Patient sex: F
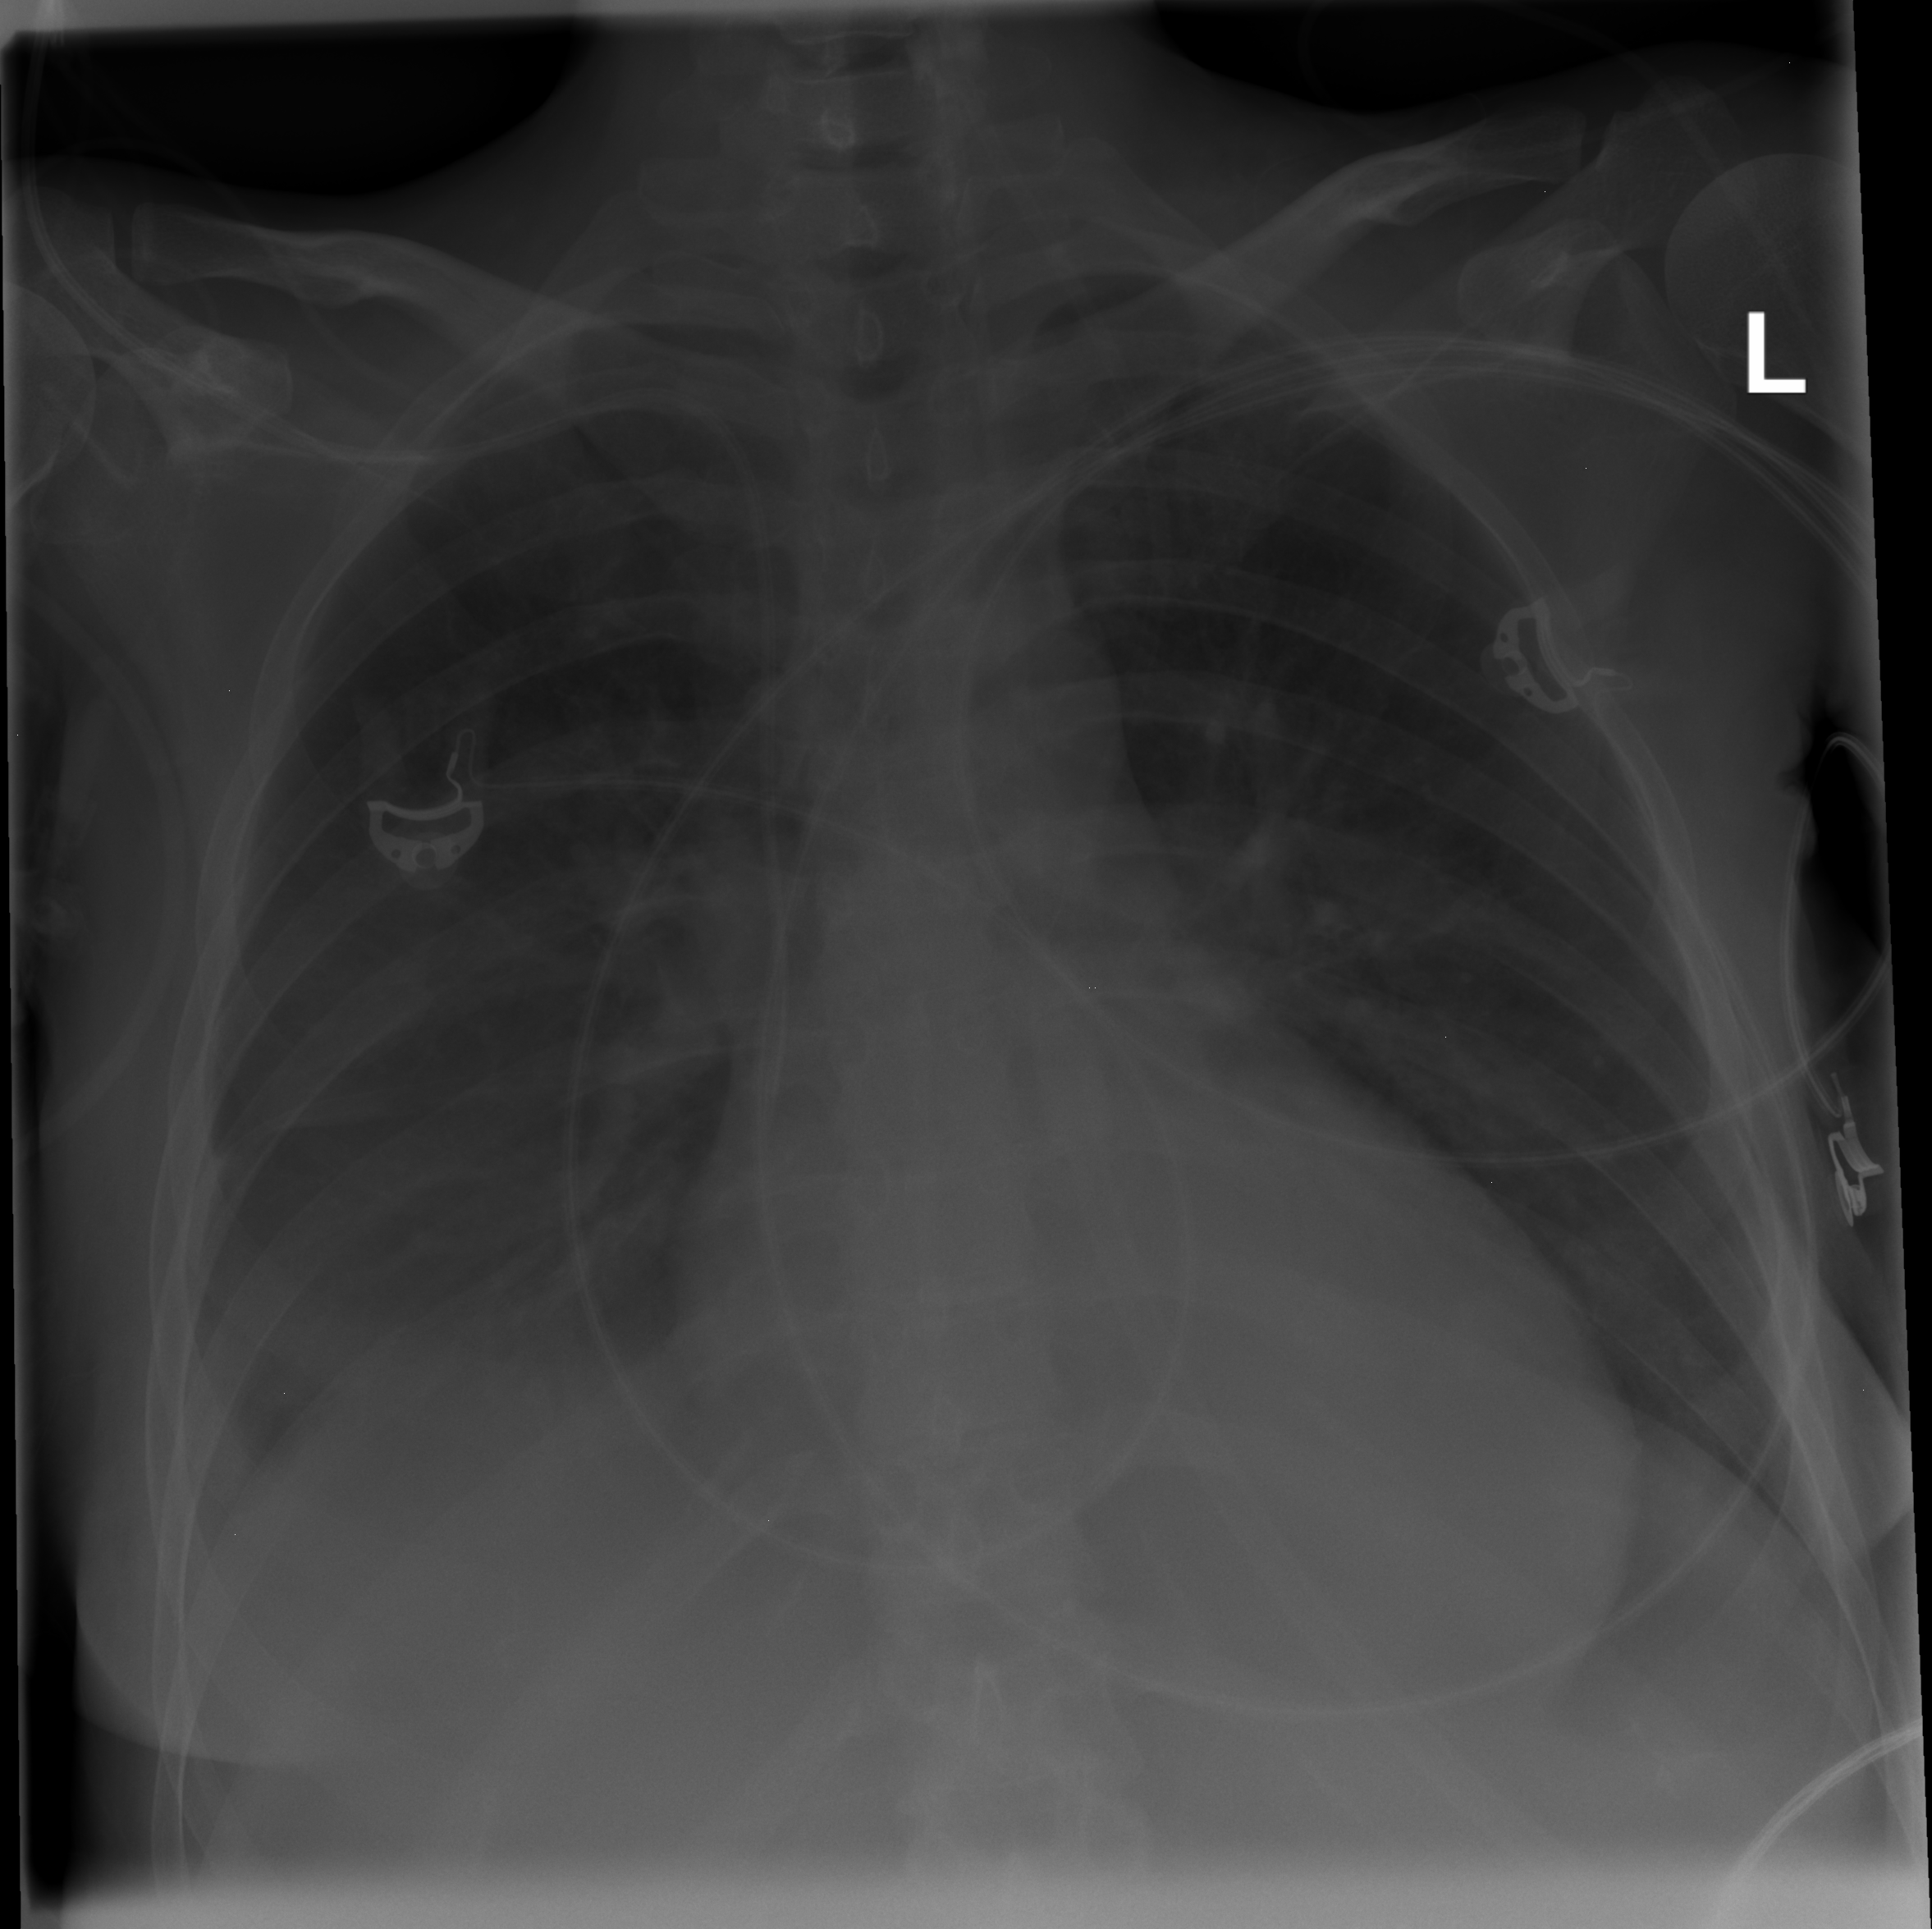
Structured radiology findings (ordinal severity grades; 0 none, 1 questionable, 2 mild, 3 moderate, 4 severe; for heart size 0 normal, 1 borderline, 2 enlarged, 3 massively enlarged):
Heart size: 0
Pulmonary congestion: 2
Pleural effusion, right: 2
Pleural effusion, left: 2
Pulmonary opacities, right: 0
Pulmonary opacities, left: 2
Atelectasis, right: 2
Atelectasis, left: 0